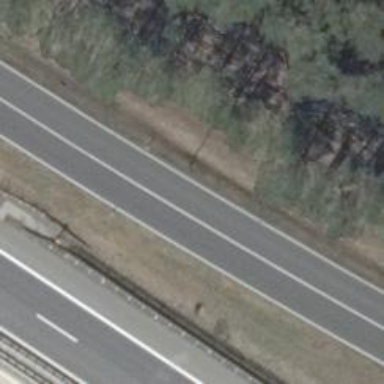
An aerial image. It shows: Secondary road with asphalt surface.